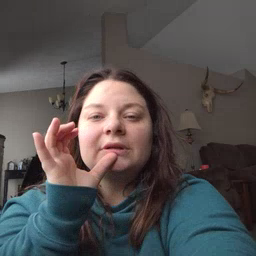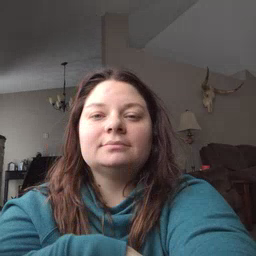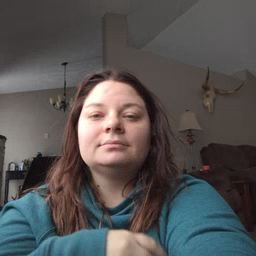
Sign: drink